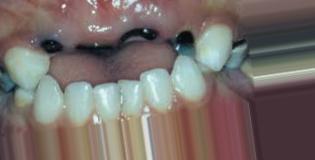
Condition: Caries